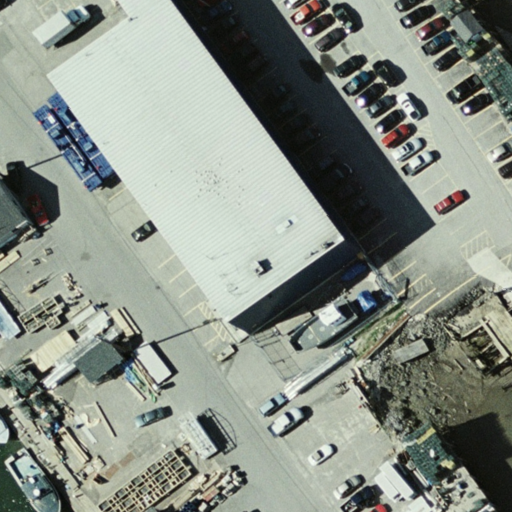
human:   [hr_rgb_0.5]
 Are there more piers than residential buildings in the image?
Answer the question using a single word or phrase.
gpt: no

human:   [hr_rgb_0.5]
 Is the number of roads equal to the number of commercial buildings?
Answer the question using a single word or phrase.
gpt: no

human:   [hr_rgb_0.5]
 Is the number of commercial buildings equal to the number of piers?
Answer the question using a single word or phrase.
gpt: no

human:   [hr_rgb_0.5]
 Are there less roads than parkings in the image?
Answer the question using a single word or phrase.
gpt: no

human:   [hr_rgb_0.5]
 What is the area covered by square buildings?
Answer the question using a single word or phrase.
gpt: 0m2

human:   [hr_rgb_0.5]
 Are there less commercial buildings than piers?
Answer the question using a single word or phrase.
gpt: yes

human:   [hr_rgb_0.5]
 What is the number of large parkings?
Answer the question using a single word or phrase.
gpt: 1

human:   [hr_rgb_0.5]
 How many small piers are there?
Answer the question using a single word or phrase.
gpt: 1

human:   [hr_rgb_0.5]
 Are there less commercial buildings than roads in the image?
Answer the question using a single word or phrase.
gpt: yes

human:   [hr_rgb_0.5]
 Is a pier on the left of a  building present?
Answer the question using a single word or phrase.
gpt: yes

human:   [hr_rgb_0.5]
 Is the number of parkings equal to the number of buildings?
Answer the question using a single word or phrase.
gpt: no

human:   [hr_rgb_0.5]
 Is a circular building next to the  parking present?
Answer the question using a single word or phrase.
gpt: no

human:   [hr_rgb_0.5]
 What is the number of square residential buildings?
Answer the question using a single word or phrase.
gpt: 0

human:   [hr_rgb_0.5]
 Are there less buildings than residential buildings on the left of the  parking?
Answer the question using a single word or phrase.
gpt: no

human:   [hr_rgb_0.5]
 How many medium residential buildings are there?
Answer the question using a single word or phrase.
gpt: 1

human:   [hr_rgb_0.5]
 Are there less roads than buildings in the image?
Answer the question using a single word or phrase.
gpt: no

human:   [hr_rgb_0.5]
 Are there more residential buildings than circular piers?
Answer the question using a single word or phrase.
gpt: yes

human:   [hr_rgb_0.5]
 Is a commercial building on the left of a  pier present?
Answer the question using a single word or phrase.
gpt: no

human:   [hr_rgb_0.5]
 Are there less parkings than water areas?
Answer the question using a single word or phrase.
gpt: no

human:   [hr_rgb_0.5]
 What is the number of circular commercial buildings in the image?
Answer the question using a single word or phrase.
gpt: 0

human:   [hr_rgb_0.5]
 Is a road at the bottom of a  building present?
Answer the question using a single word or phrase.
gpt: yes

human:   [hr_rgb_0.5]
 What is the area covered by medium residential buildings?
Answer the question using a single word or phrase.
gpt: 225m2

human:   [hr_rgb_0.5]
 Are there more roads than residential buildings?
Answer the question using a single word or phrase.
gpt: no

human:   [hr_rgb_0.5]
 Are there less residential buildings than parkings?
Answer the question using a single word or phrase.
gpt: no

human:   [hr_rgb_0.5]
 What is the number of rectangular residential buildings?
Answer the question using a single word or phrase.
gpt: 2

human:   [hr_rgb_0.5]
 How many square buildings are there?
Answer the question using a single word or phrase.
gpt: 0

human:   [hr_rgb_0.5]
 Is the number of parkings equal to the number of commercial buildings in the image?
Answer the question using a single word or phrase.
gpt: no

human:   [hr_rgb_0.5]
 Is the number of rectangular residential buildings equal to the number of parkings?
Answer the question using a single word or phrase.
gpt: no

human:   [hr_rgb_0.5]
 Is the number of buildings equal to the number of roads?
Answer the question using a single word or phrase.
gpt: yes

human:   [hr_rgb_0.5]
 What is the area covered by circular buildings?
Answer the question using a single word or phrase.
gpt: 0m2

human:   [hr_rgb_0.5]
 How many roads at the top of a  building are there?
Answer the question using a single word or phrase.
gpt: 1

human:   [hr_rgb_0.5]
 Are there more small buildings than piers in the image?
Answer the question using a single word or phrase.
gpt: no

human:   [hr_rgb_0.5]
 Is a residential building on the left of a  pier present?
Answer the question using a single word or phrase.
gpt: yes

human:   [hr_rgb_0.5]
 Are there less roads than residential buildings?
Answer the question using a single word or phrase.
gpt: no

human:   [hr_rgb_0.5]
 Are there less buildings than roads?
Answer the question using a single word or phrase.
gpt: no

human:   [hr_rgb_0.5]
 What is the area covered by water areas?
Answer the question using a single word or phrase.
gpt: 0m2